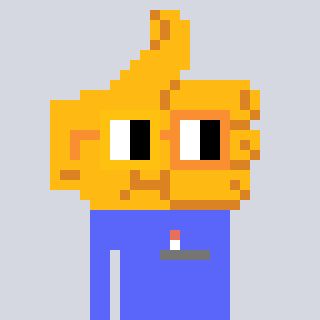
a pixel art character with square yellow and orange glasses, a thumbsup-shaped head and a purple-colored body on a cool background